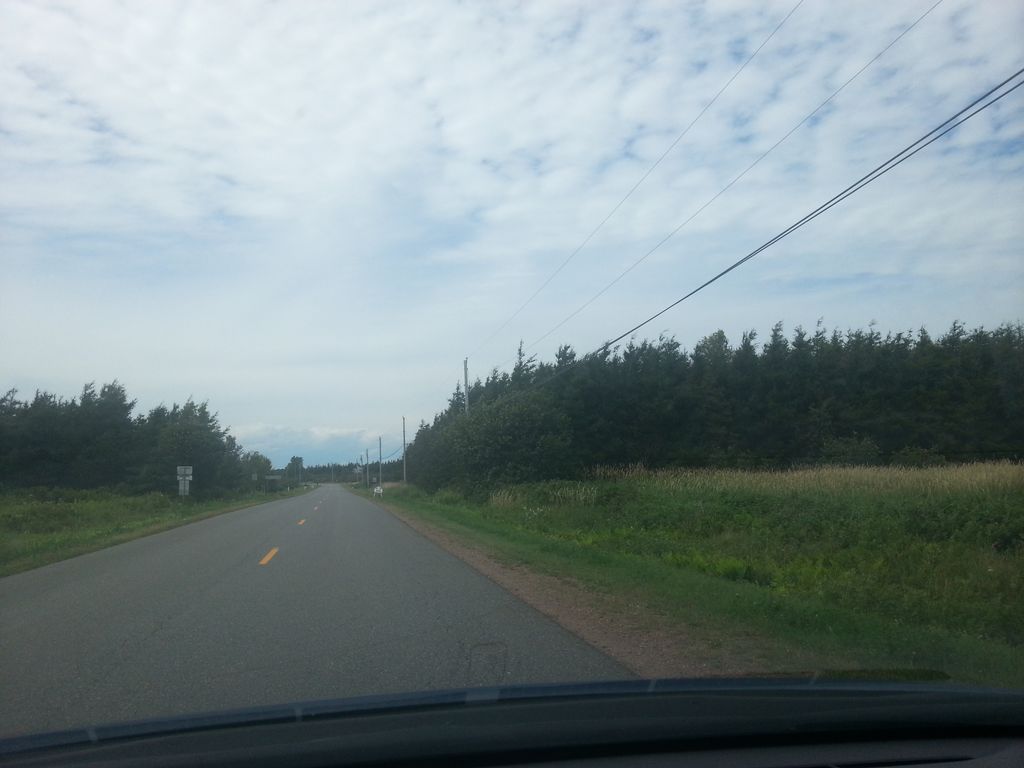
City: charlottetown